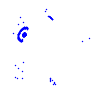
Particle: electron